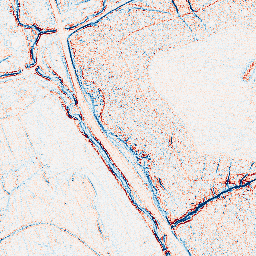
Category: classical
Decomposition family: uniform
Decomposition parameters: size: 3
Upsampling method: lanczos
Upsampling parameters: scale: 2
Upsampling scale: 2